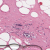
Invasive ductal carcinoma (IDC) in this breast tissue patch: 0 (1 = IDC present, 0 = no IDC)